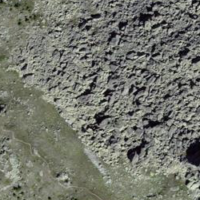
EUNIS habitat code: 31
Species observed at this site:
Primula hirsuta